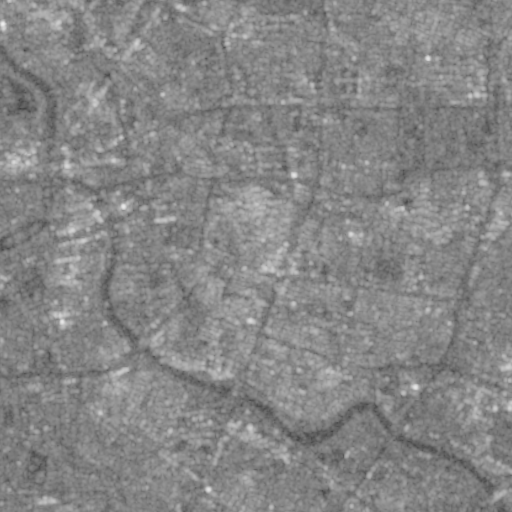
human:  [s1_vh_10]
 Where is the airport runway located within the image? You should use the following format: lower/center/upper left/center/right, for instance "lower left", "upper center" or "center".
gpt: The airport runway is located in the upper center of the image.
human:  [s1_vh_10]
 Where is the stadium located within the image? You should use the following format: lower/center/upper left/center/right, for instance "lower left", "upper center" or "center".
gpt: The stadium is located in the center left of the image.
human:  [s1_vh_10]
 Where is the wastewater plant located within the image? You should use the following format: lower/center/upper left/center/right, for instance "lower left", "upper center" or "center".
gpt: The wastewater plant is located in the lower left of the image.
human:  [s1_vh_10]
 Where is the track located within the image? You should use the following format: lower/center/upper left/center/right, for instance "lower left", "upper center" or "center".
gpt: There is no track in the image.

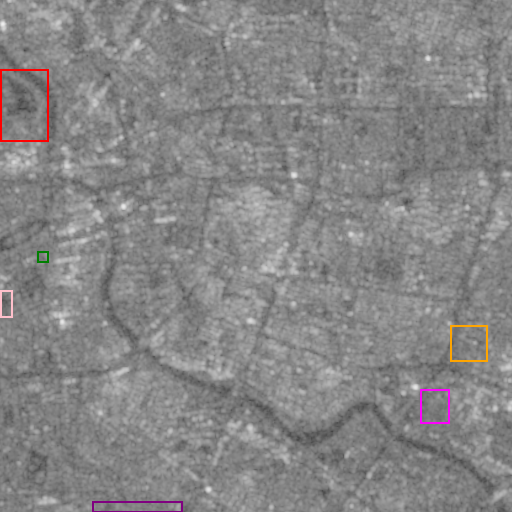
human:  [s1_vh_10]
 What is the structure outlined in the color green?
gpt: The structure outlined in green is a gas station.
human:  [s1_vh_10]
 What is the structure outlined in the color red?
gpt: The structure outlined in red is a park.
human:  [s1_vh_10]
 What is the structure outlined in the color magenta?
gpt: The structure outlined in magenta is a parking lot.
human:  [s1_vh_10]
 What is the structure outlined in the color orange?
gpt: The structure outlined in orange is a power substation.
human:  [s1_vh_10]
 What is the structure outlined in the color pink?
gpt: The structure outlined in pink is a stadium.
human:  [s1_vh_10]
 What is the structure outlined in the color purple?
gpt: The structure outlined in purple is a wastewater plant.
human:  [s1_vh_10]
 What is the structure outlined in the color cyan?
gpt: There is no cyan outline.